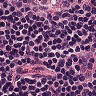
Metastatic tissue present: no